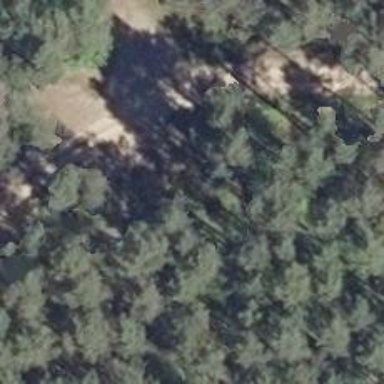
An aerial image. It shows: Hunting stand.